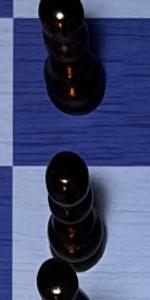
Label: Pawn_Black